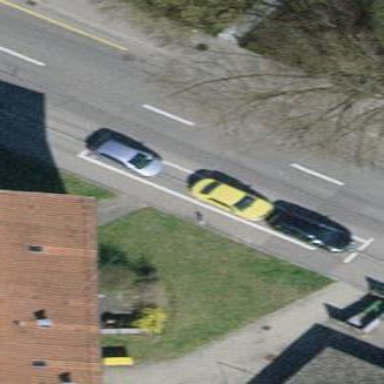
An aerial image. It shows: Parking lane for vehicles.